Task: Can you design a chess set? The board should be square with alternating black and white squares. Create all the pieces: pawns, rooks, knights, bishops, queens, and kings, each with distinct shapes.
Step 3966:
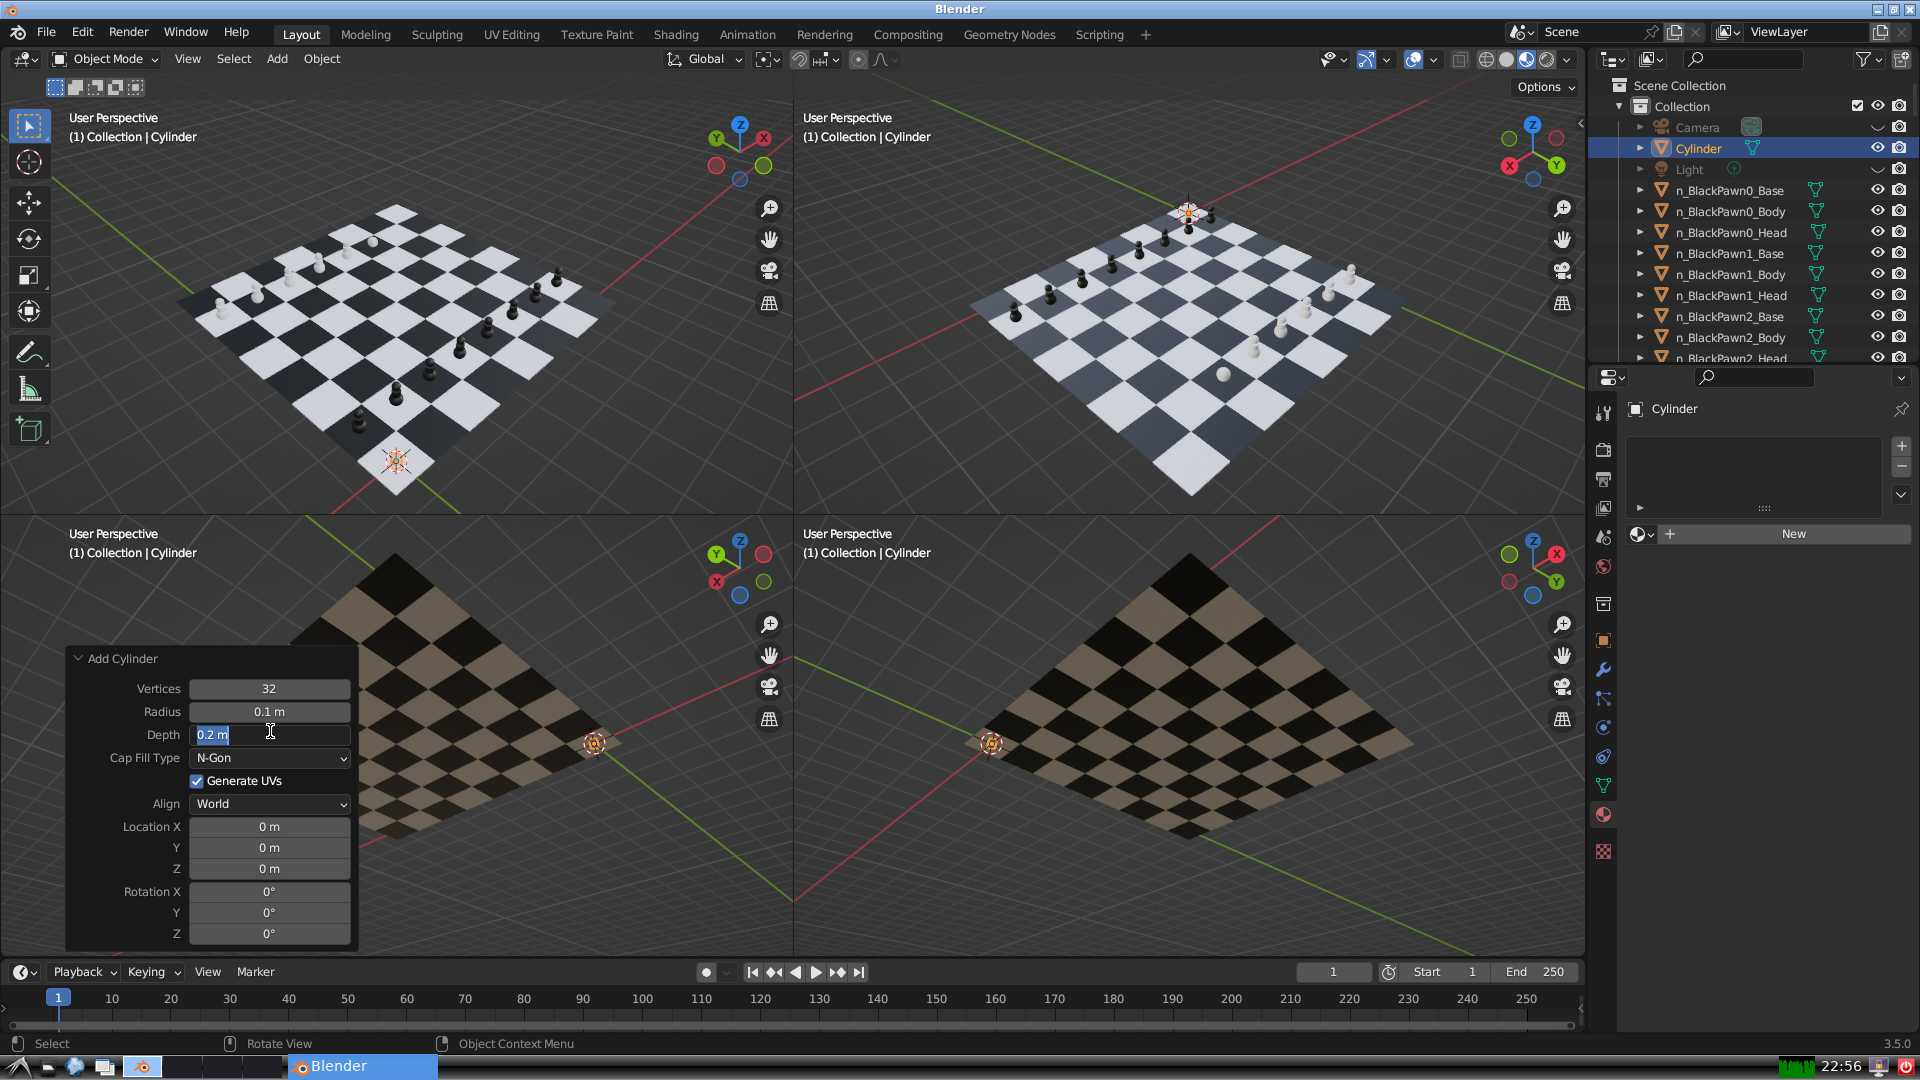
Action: input_text: 0.2